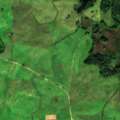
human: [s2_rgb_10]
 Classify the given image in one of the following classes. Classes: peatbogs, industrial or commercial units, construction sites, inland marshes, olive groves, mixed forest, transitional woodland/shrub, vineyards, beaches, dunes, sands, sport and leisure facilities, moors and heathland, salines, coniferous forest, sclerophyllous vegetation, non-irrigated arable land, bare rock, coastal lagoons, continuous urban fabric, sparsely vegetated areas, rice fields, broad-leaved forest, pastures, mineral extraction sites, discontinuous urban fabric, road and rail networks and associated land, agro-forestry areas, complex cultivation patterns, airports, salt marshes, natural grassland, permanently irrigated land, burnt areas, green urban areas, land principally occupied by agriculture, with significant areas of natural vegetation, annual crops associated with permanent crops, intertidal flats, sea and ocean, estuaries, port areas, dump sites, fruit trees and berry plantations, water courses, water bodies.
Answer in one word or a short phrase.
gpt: pastures, land principally occupied by agriculture, with significant areas of natural vegetation, broad-leaved forest